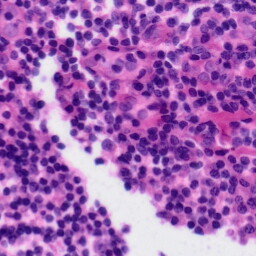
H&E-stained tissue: Tonsil